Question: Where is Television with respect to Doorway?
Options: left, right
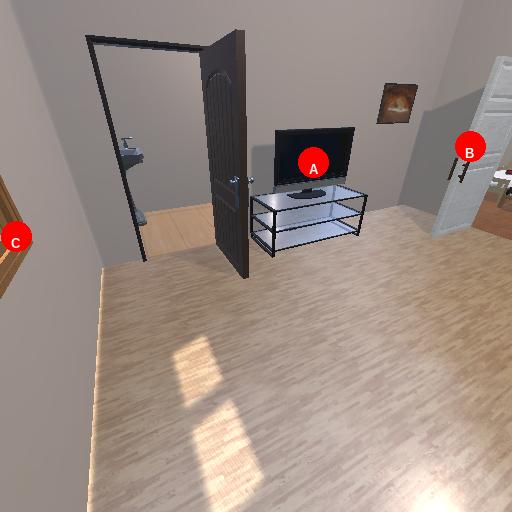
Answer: left